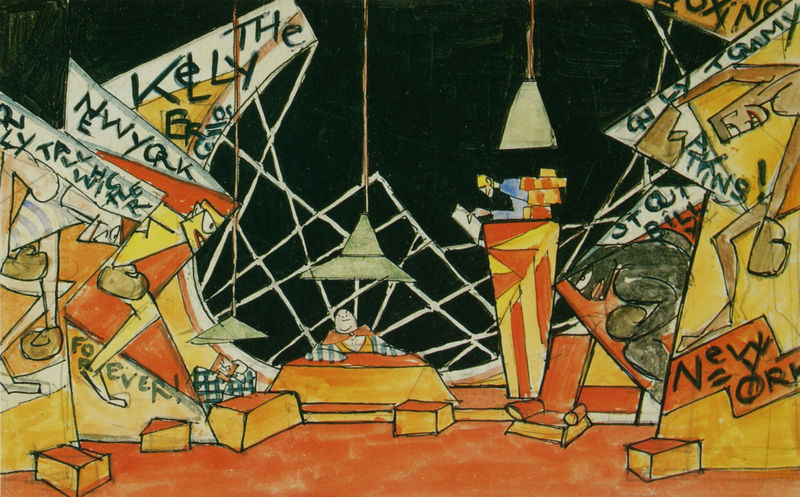
Titel: Der Mexikaner
Künstler: Sergej Eisenstein
Standort: Moskau
Institution: Bachruschin-Museum
Schlagwörter: blau, kampf, mann, aquarell, dreieck, gelb, grün, kubismus, menschen, sitzen, handschuhe, kariert, lampe, lampen, licht, männer, orange, raum, schwarz, tisch, weiss, zeichnung, rot, karo, gesichter, gesicht, gitter, sessel, sitzend, lächeln, schrift, schreibtisch, lampenschirm, lampenschirme, kisten, abstrakt, ziegel, formen, fabrik, werbung, arbeiter, figuren, dick, ring, lachen, maske, comic, plakat, würfel, ecken, quadrate, geometrisch, büro, dreiecke, kanten, geometrie, quadrat, netz, boxer, kubisch, plakate, gouache, kästen, aquarel, masken, wetten, asiate, new york, tall, boxen, whistler, wettbüro, wette, tommy, kelly, atkins, bill, boxhandschuhe, boxing, boxkampf, comiv, d´gelb, forever, manager, schribtisch, tall whistler